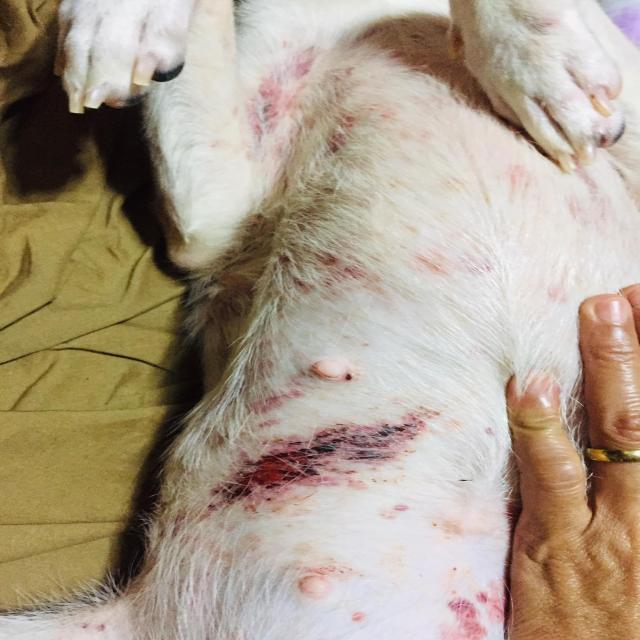
Canine dermatitis — inflammation of the skin presenting with erythema, pruritus, papules, and excoriation. May be allergic, contact, or atopic in origin.